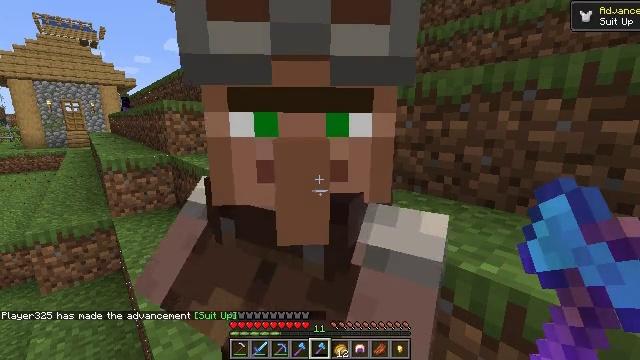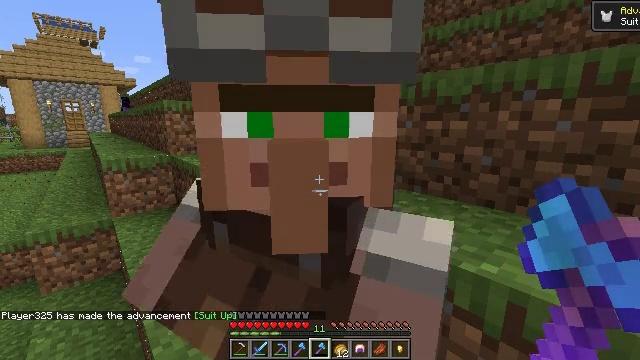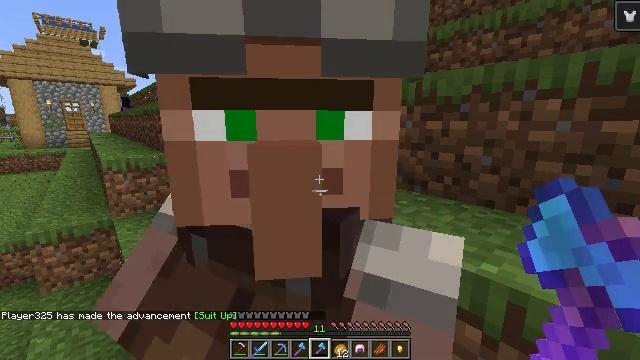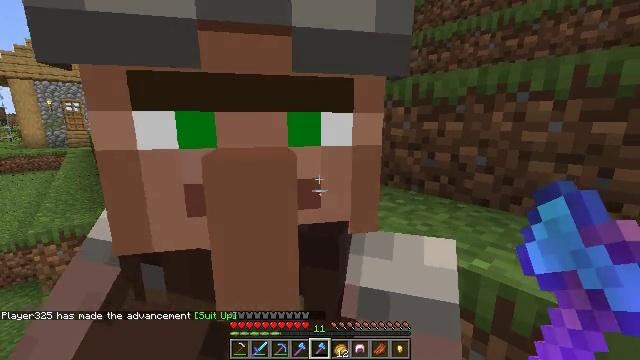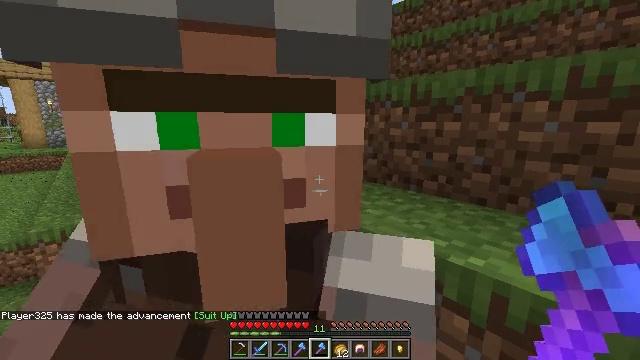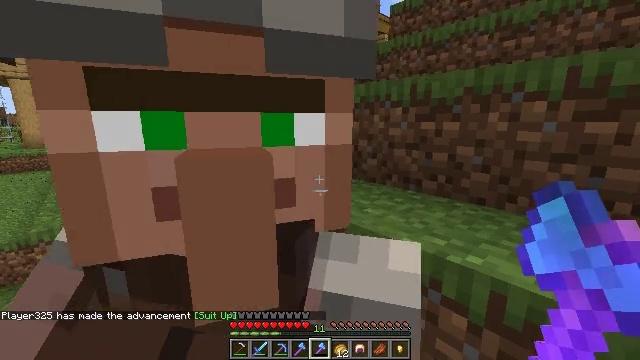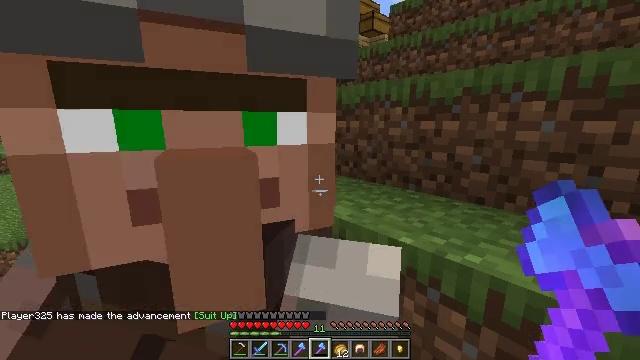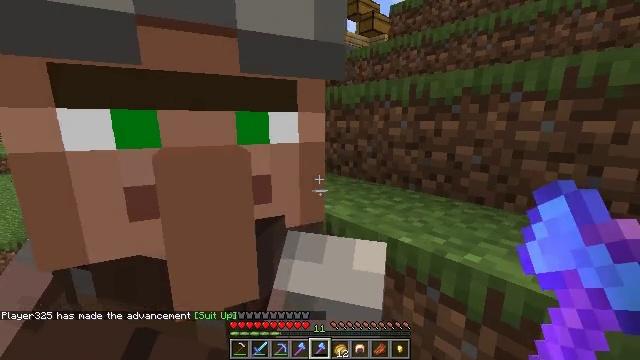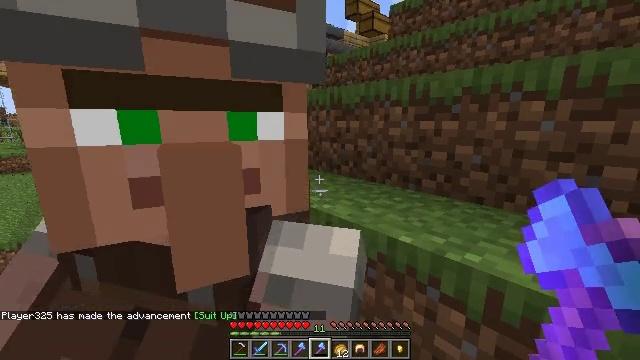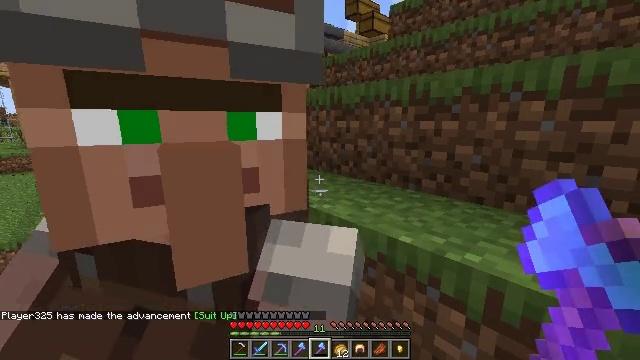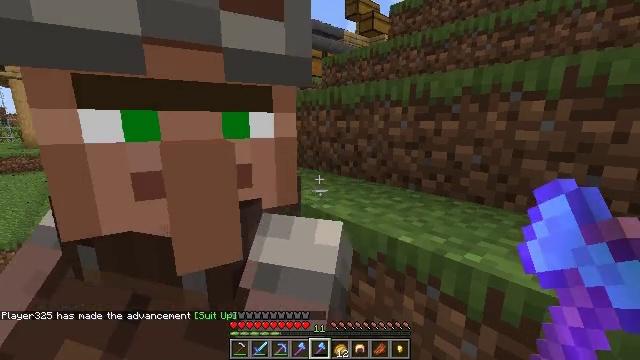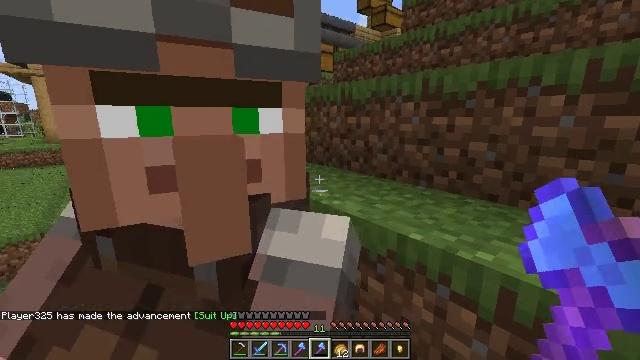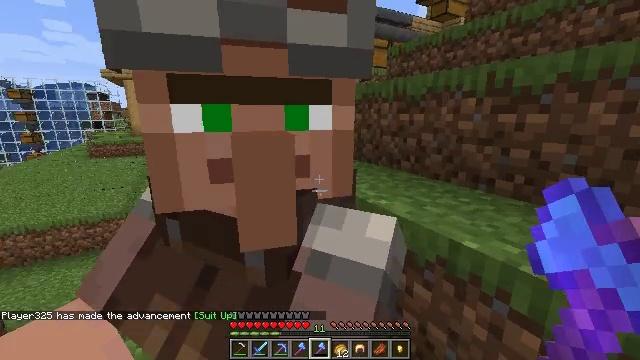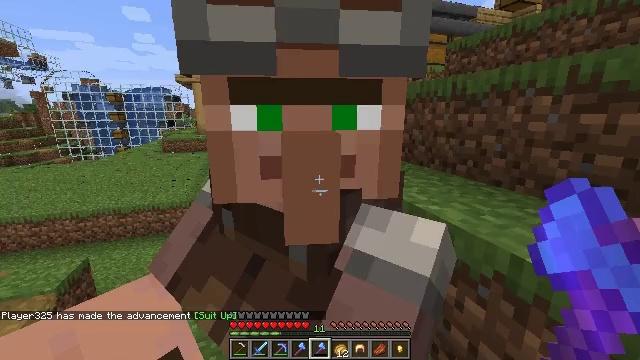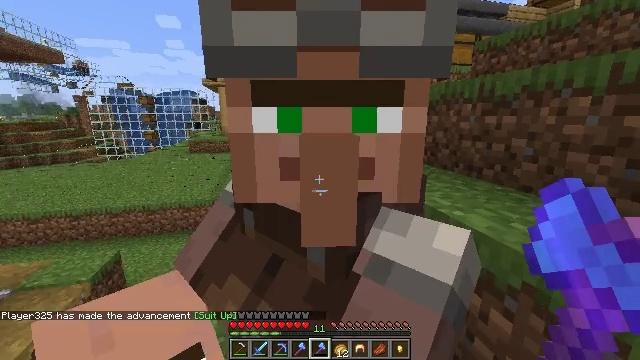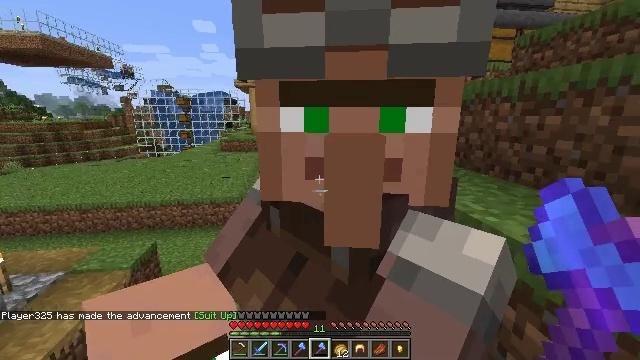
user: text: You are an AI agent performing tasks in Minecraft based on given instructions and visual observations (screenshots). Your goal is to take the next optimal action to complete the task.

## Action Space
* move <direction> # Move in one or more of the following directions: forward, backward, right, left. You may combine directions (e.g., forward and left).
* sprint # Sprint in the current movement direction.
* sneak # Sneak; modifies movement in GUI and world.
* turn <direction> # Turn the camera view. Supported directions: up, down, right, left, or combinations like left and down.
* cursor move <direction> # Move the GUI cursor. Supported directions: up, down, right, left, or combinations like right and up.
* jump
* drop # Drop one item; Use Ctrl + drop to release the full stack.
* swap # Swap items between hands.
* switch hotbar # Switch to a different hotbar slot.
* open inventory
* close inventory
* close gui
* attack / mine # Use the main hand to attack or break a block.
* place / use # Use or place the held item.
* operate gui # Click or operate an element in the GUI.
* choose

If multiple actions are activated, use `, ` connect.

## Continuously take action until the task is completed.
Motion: motion action
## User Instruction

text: Combine materials at a crafting table to make chainmail boots.
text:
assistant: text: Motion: no_op
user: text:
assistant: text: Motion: no_op
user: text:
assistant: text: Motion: no_op
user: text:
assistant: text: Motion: no_op
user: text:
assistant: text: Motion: no_op
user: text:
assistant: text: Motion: no_op
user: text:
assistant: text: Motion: no_op
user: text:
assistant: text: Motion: no_op
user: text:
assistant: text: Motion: no_op
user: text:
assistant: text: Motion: no_op
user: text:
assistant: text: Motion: turn left
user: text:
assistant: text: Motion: turn left
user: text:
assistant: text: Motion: turn left
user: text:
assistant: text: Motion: turn left
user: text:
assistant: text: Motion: turn left
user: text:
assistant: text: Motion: turn left
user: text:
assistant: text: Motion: no_op
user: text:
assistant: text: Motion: use / place
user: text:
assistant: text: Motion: use / place
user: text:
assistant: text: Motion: use / place
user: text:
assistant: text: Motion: no_op
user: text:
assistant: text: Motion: no_op
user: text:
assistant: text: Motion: open gui
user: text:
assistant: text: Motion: no_op
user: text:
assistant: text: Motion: no_op
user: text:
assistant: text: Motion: no_op
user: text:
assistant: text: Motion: no_op
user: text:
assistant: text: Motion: no_op
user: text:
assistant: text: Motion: no_op
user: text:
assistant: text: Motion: no_op